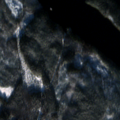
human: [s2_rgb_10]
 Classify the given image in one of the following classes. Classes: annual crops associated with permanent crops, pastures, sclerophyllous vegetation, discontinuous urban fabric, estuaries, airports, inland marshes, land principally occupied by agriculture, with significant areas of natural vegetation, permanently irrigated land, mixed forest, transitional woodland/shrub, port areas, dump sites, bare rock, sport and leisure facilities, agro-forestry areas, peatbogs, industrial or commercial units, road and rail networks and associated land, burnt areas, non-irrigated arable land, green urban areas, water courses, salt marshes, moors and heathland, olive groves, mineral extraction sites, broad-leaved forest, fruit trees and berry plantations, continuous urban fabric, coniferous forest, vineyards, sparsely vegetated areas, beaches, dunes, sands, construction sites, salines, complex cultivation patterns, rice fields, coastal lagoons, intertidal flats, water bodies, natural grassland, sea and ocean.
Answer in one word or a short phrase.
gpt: coniferous forest, mixed forest, transitional woodland/shrub, water bodies